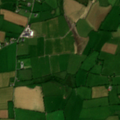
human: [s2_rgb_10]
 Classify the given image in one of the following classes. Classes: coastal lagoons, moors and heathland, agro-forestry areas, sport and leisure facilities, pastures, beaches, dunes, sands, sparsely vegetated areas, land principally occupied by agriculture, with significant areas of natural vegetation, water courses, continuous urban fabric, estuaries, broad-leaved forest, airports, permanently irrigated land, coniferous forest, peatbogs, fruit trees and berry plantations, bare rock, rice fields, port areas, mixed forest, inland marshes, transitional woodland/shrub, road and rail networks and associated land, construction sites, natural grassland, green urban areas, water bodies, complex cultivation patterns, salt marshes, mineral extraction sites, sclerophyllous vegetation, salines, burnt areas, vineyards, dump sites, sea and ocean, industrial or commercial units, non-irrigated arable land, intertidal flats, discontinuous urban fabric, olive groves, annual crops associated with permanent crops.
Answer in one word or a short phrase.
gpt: discontinuous urban fabric, pastures